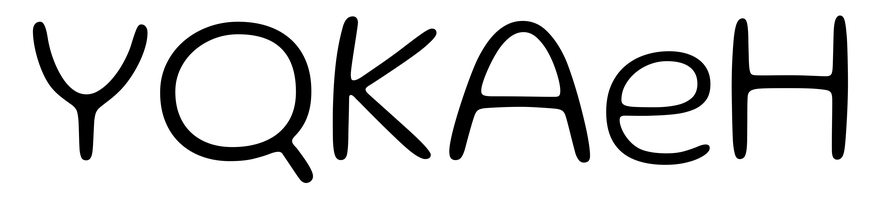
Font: Gluten_ExtraLight